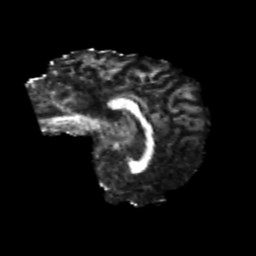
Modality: FA
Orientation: sagittal
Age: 19
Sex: male
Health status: healthy
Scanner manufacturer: philips
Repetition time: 7.39 s
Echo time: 0.08599 s